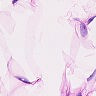
Metastatic tissue present: no